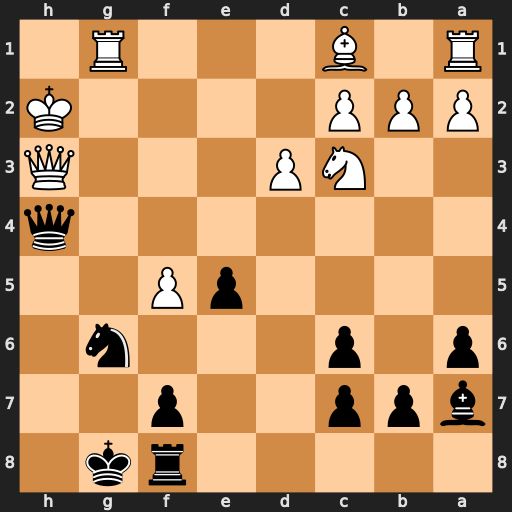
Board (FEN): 5rk1/bpp2p2/p1p3n1/4pP2/7q/2NP3Q/PPP4K/R1B3R1
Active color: b
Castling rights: -
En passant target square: -
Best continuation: Bxg1+ Kg2 Qf2+ Kh1 Qe1 Be3 Qxa1 Bxg1 Kg7 fxg6 Rh8 Qxh8+ Kxh8